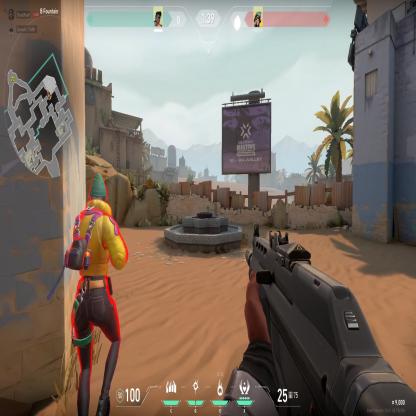
Label: enemy